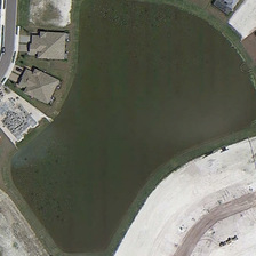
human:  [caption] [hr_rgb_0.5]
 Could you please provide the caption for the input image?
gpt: Many white snow on the ground and roof while surrounding the pond.

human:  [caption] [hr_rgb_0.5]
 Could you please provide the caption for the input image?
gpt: many white snows on the ground and on the roof as they surround the pond.

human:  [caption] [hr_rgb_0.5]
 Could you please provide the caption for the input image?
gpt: There was a lot of snow on the ground and on the roof around the pond.

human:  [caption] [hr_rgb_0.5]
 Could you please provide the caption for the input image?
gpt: some houses with dull gray roof and some houses with sown on roof in it .

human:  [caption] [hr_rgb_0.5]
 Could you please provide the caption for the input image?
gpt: There is snow around the pond.